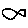
Label: fish